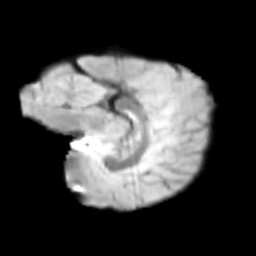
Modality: T2w
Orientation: sagittal
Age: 9
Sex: female
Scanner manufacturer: siemens
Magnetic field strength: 3 T
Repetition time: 3.8 s
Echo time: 0.07 s